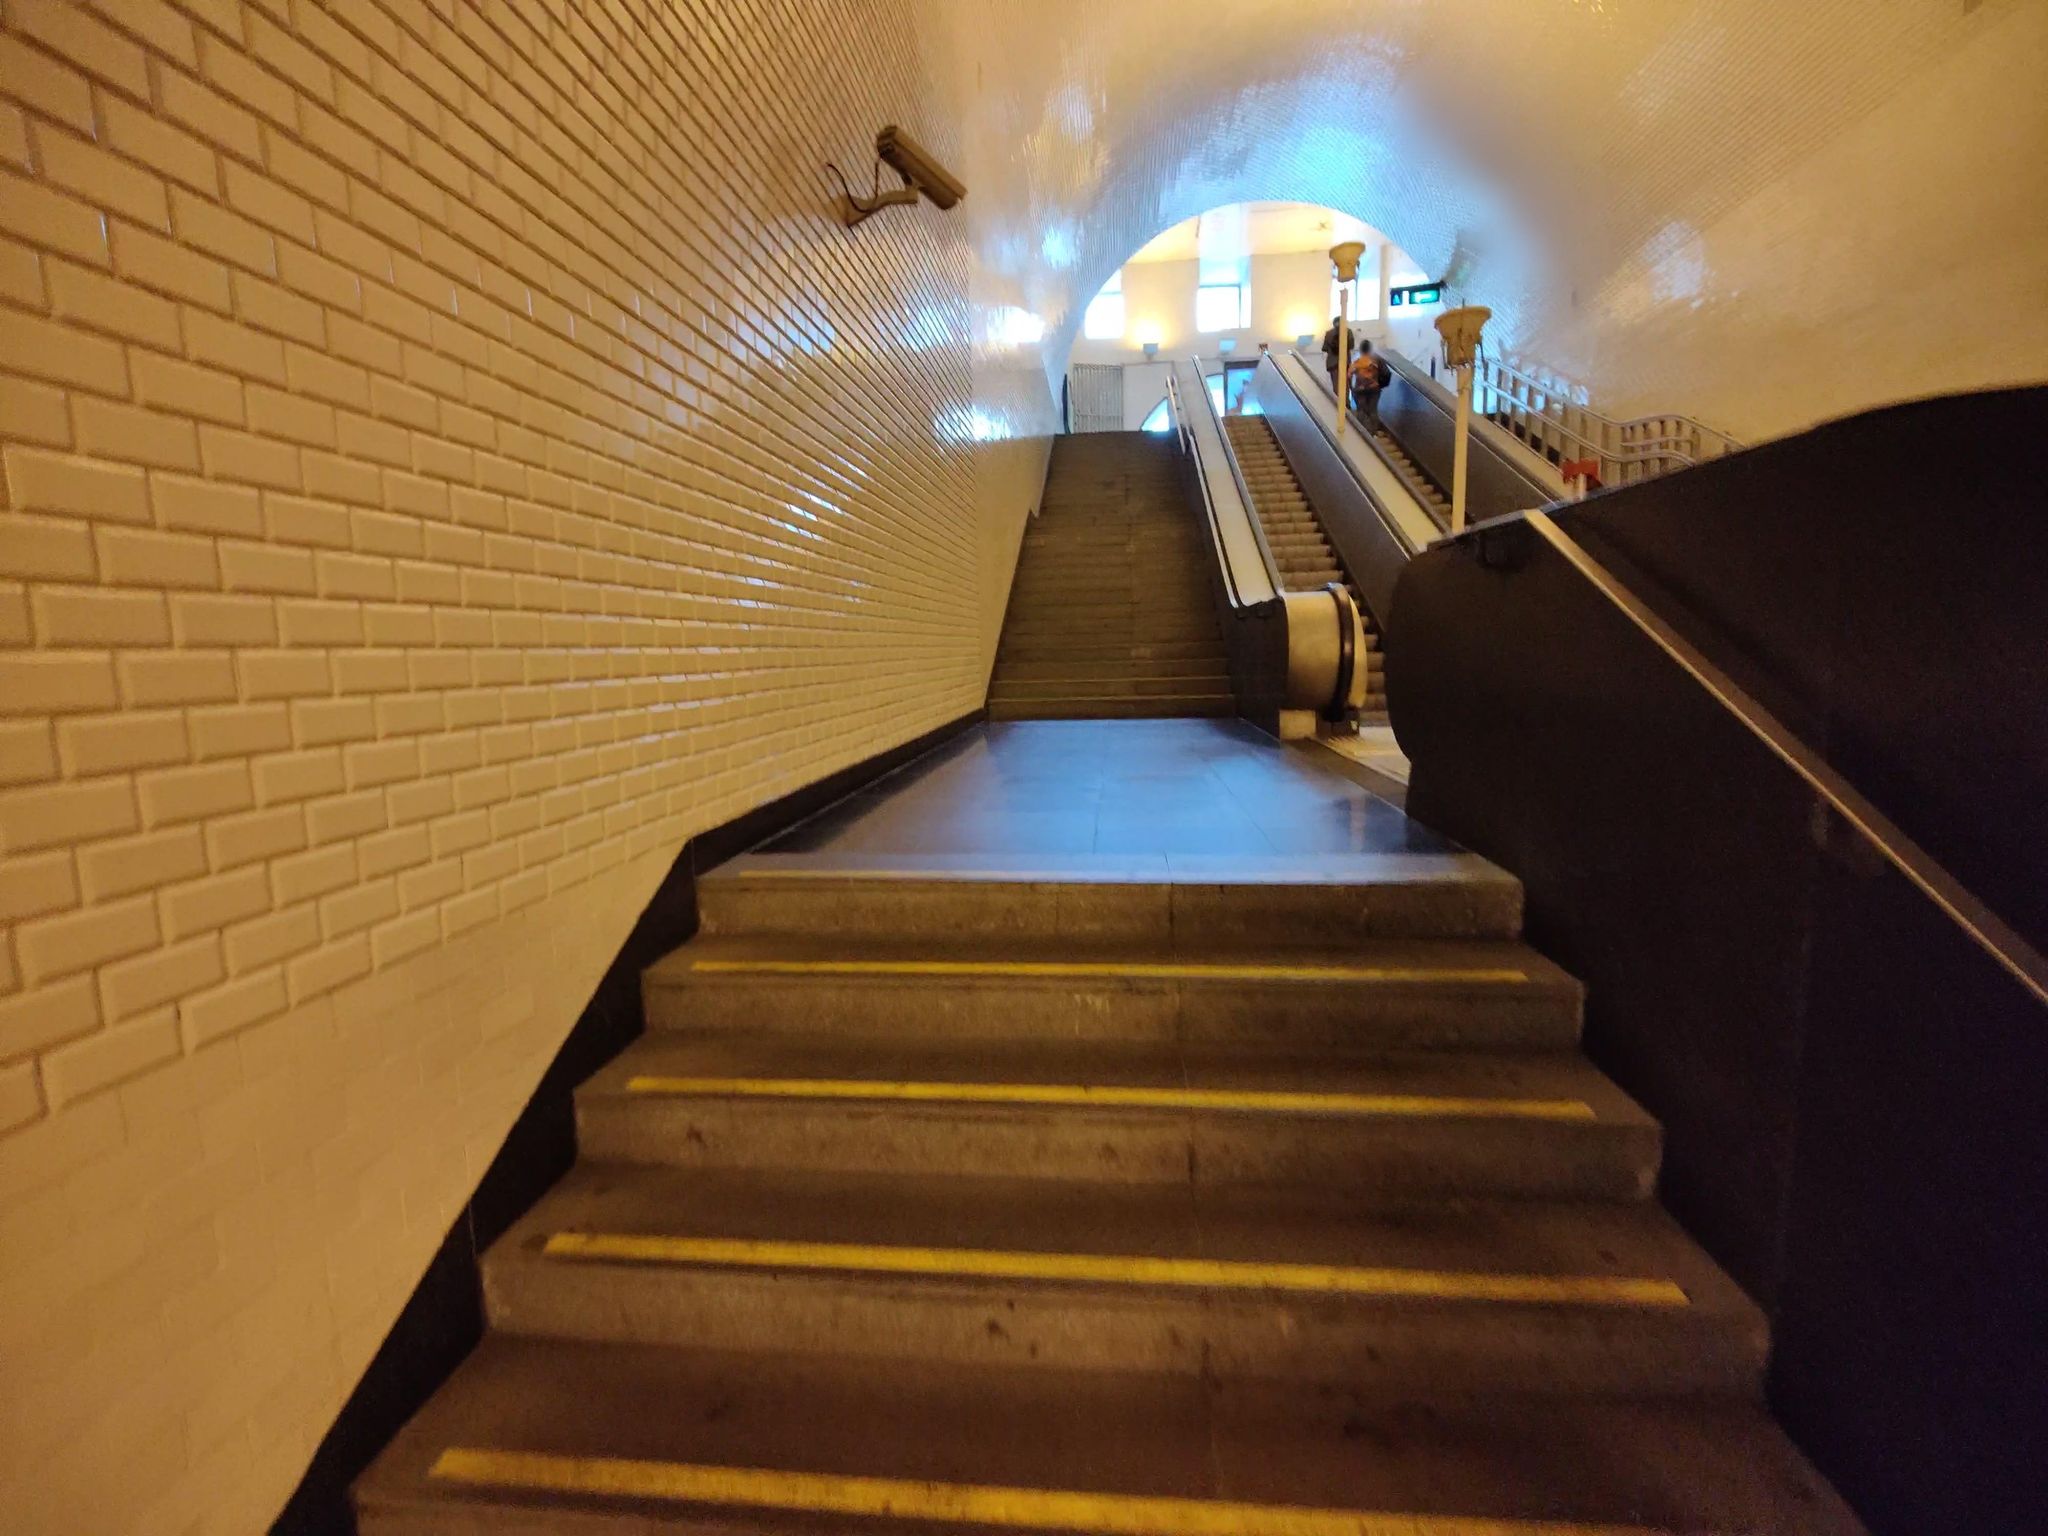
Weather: snowy
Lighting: night
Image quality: slightly poor
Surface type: cycling surface
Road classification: pedestrian, steps, footway
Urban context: urban centre
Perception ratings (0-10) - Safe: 5.05, Lively: 1.55, Beautiful: 4.2, Boring: 4.88, Depressing: 3.52, Wealthy: 5.86